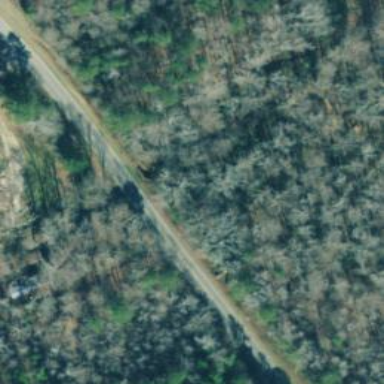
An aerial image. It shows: Tertiary road crossing over stream on bridge.